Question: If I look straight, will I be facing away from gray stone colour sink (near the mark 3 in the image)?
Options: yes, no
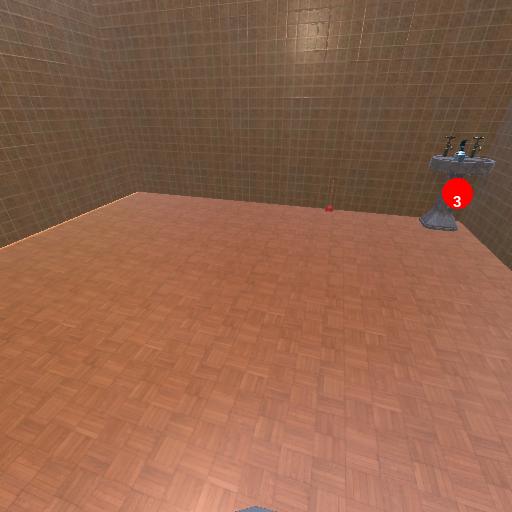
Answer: yes